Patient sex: M
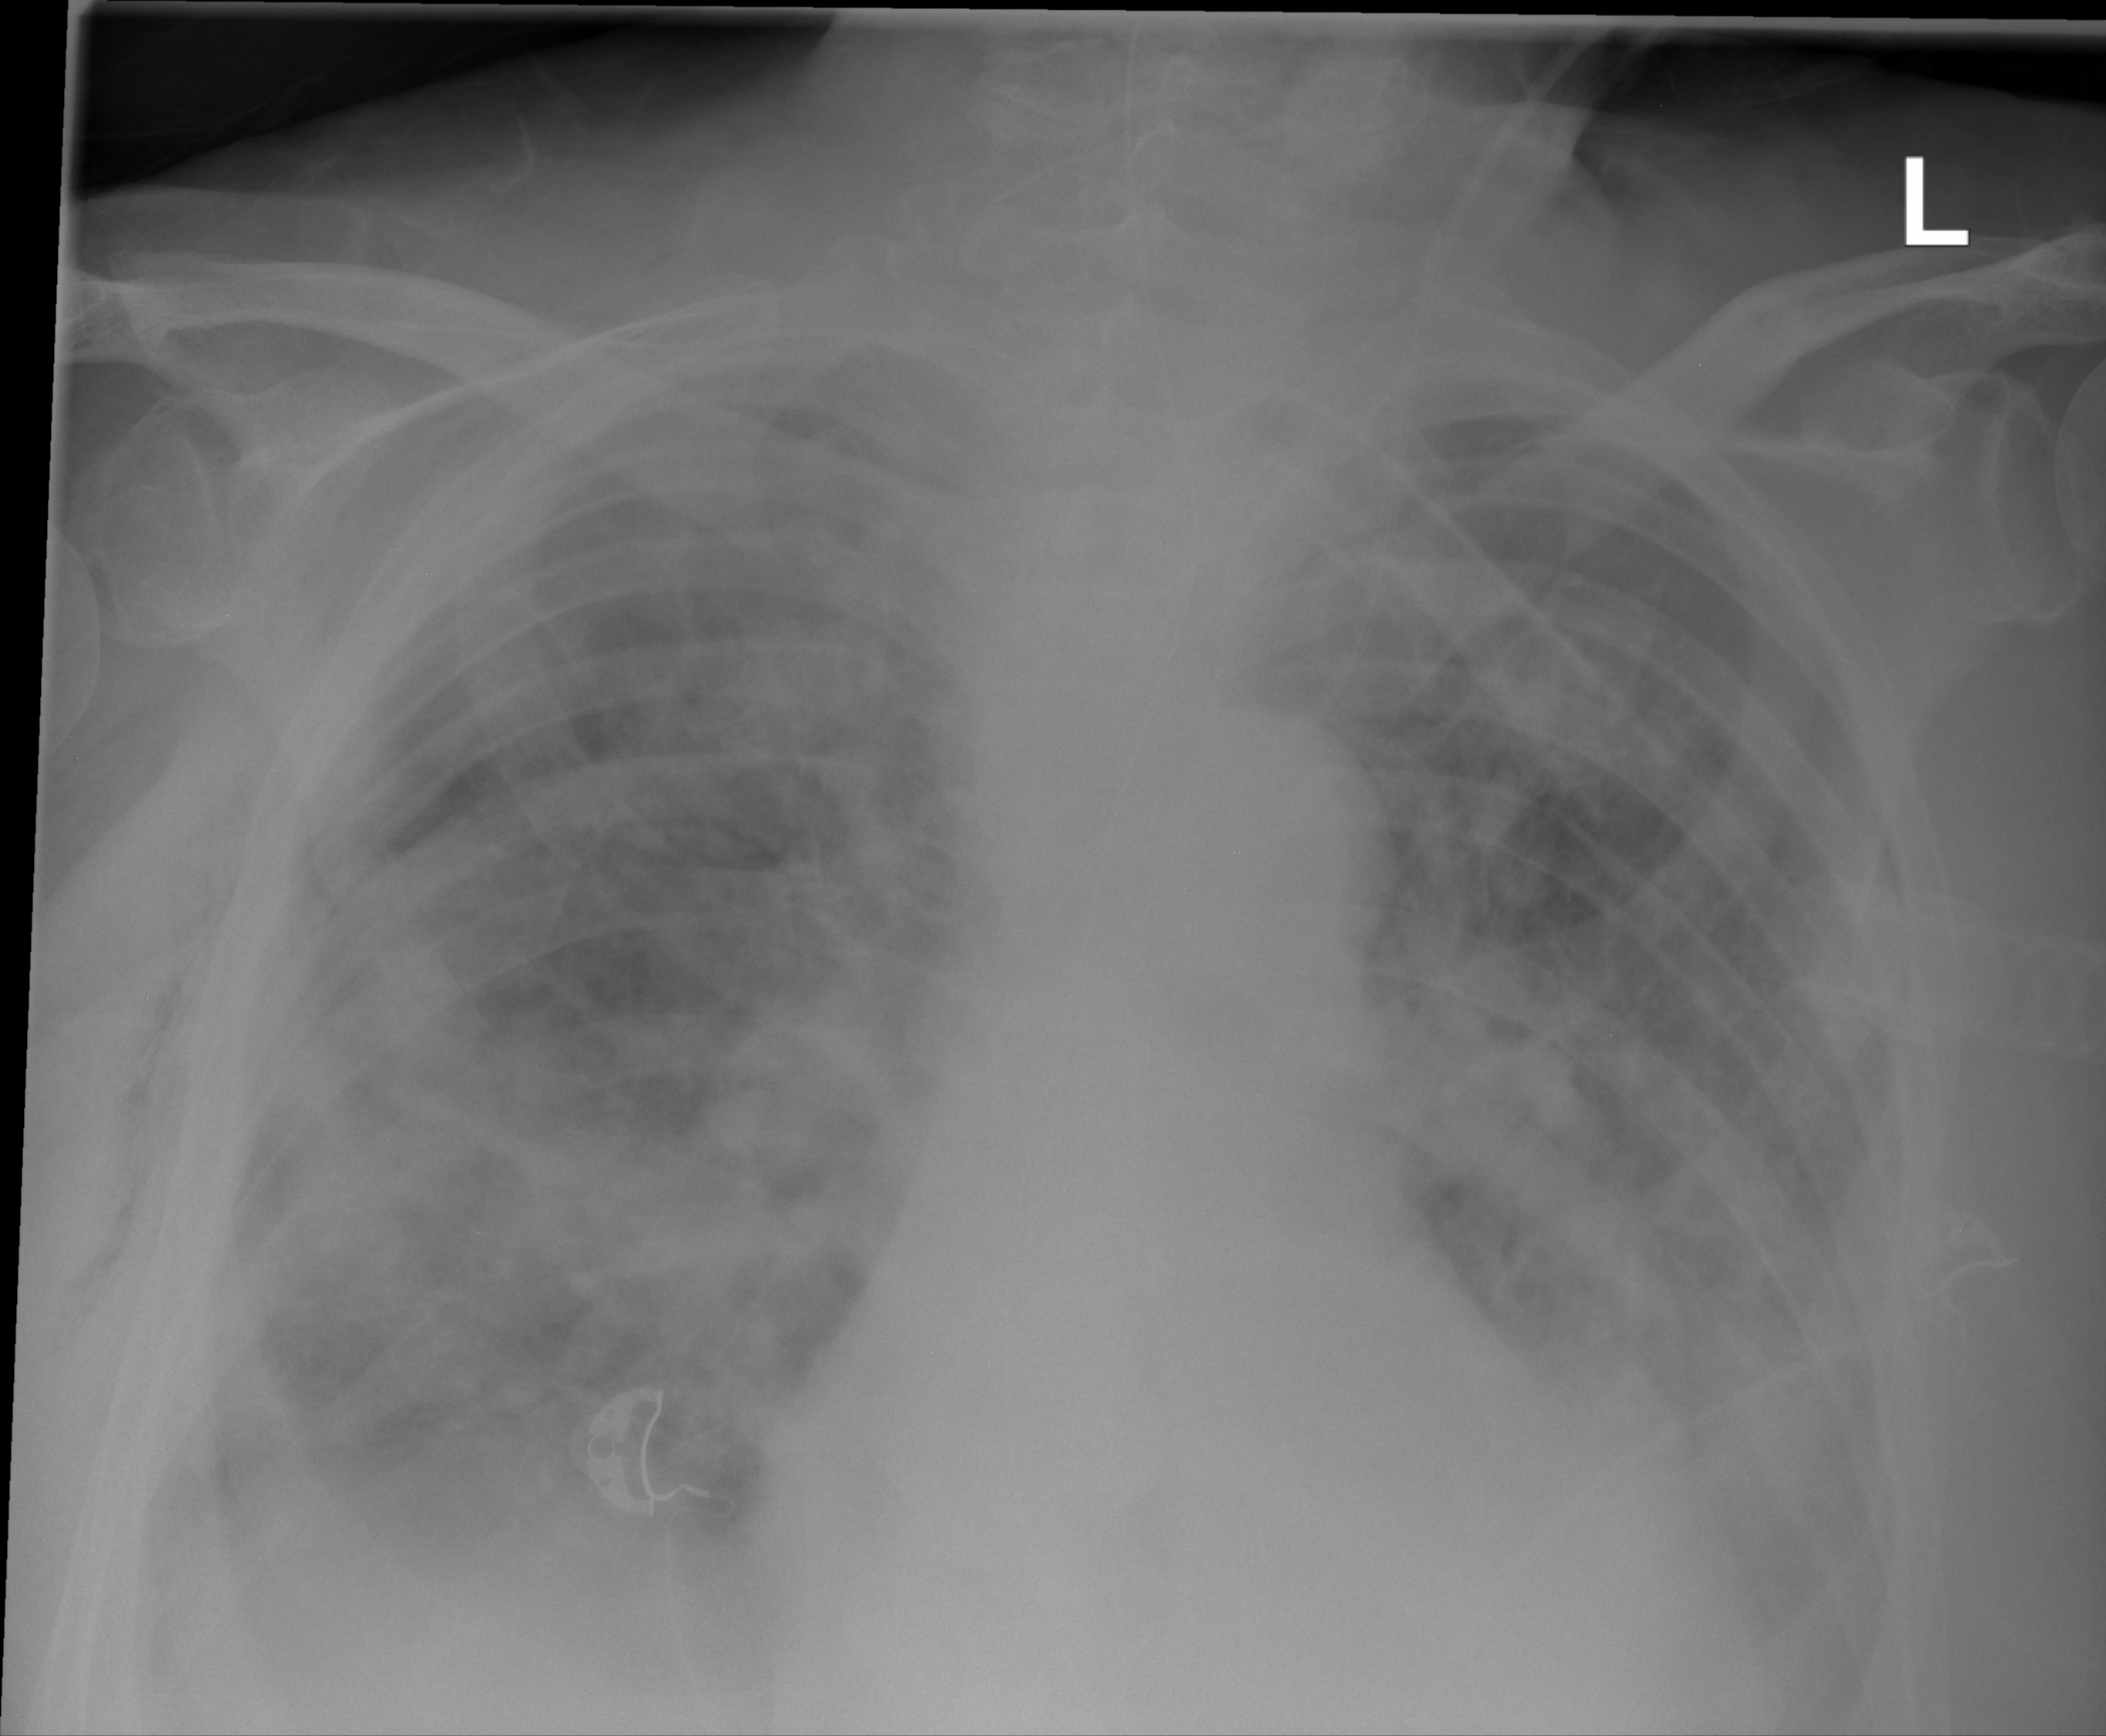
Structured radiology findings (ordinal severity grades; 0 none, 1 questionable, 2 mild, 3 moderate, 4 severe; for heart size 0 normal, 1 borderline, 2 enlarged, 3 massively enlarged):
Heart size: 2
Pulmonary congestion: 2
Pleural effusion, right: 3
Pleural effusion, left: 2
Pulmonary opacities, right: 2
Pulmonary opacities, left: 2
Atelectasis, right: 2
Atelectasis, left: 2